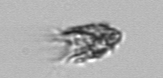
Label: Tintinnopsis